Question: I am using viewpager and fragments and display different section. At bottom, I have used Horizontallistview from A to Z and if i click display respective data with letter indicates.
Problem:
When I am trying to scrolling bottom horizontal view pager execute(slow horizonalistview) and goes to next page but my intention is scolling horizontallistview. In here, why not horizontallistview smoothly scrolling.

I used viewpager in MainActivity;
'''
<android.support.v4.view.ViewPager
xmlns:android="http://schemas.android.com/apk/res/android"
xmlns:tools="http://schemas.android.com/tools"
android:id="@+id/pager"
android:layout_width="match_parent"
android:layout_height="wrap_content"
android:layout_below="@+id/rlv2"
android:layout_marginTop="-40dp" >
<android.support.v4.view.PagerTabStrip
android:id="@+id/pager_title_strip"
android:layout_width="match_parent"
android:layout_height="wrap_content"
android:paddingBottom="4dp"
android:paddingTop="4dp"
android:textColor="@color/black"
android:textStyle="bold" />
</android.support.v4.view.ViewPager>
'''
and bottom horizontalistview putting in fragment activity.
'''
<com.devsmart.android.ui.HorizontalListView
android:id="@+id/hlistview"
android:layout_width="match_parent"
android:layout_height="40dp"
android:layout_alignParentBottom="true"
android:background="@drawable/textviewborder"
android:focusableInTouchMode="true"
android:overScrollMode="always" />
'''
So, How to solve this problem. I want to smoothly horizontal list view.
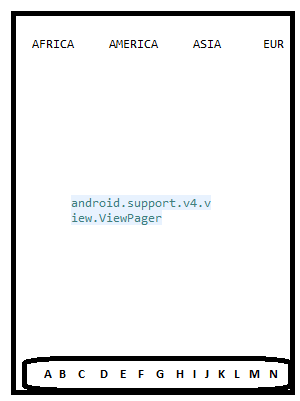
Answer: Simple, you can just put in your oncreate and make OnTouchListener.
'''
hListView.setOnTouchListener(new View.OnTouchListener() {
@Override
public boolean onTouch(View arg0, MotionEvent arg1) {
// TODO Auto-generated method stub
hListView.requestDisallowInterceptTouchEvent(true);
return false;
}
});
'''
Hope this will help you.